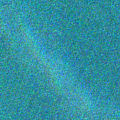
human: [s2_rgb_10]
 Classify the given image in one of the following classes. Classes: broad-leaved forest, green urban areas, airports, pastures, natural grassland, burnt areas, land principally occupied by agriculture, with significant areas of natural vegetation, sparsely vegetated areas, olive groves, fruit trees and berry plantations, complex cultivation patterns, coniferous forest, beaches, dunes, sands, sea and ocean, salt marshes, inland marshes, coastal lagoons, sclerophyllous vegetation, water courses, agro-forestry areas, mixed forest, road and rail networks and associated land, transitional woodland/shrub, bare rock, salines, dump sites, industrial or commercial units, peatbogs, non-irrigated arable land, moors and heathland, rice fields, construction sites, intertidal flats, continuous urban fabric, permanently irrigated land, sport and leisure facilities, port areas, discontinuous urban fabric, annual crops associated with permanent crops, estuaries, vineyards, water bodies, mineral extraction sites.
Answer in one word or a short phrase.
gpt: sea and ocean